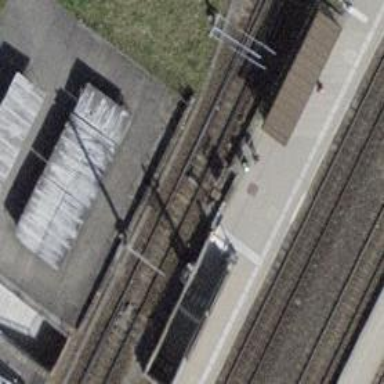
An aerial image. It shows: Railway siding with one electrified track and contact line for powering the train.